Question: I would like to use a rule or sequence as a separator to tokenize a file but not return the separator
I tried using '-> channel(hidden)' but that messes up the parsing
I have a grammar such that
'''
grammar test;
file
: l1 l2? l3
;
l1
: 'L1:' STRING_LITERAL '
'
;
l2
: 'L2:'(NUMBER)+ '
'
;
l3
:'L3:' WORD|NUMBER '
'
;
NUMBER : [0-9]+ ;
STRING_LITERAL : '"' (~["\
] | EscapeSequence)* '"';
WORD : ('a'..'z' | 'A'..'Z')+;
fragment EscapeSequence
: '\' [btnfr"'\]
| '\' ([0-3]? [0-7])? [0-7]
;
'''
and an input file like
'''
L1: "SO LONG"
L2: 42
L3: FISH
'''
I'd like to not return 'L1:' 'L2:' and 'L3:' but do return "SO LONG" '42' and 'FISH'
I get the tokens I'm looking for but I also get '
' 'L1:' 'L2:' and 'L3:'

Also I noticed that if I have l1 rule set as l1 : (~["\r
])* ; I can match till end of line no problem but I get every word as a separate token. This makes sense to me but is there a way to take it as a single token?
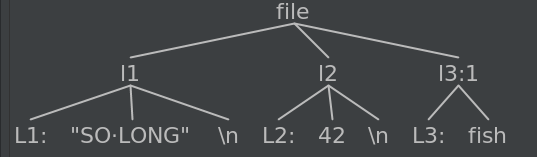
Answer: If you want to be able to use these 'L1:' tokens inside the parser, then there's no way to remove them. I don't see a real use-case for that anyway. But, I don't see why you can't just skip (or hide) these tokens during the lexer. This seems to work just fine:
'''
parse
: NL* line ( NL+ line )* NL* EOF
;
line
: l1
| l2
| l3
;
l1 : STRING_LITERAL;
l2 : NUMBER+;
l3 : ( WORD | NUMBER );
NUMBER : [0-9]+;
STRING_LITERAL : '"' ( ~["\
] | EscapeSequence )* '"';
WORD : [a-zA-Z]+;
IGNORED
: 'L' [0-9] ':' -> skip
;
SPACES
: [ ]+ -> skip
;
NL
: '
'? '
'
;
fragment EscapeSequence
: '\' [btnfr"'\]
| '\' ([0-3]? [0-7])? [0-7]
;
'''
resulting in:
<URL>
> [...] so I should be able to do something like if (parser.l1() == "SO LONG"") then do something
That is not how ANTLR works. The parser produces a parse tree (with all the tokens you defined). That parse tree can then be used to extract values from. Extracting values can be done by manually walking the parse tree, or by using ANTLR's listener (or visitor) class: <URL>
This is my suggestion to you: do not 'skip' the line break and 'L1:' tokens from the lexer, and use a listener or visitor to retrieve the data from you parse tree.